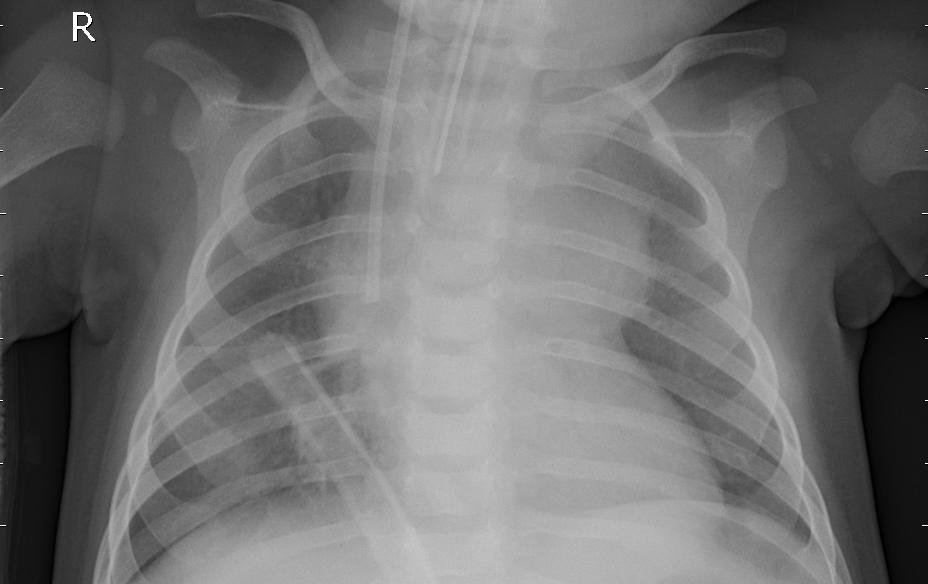
Diagnosis: PNEUMONIA